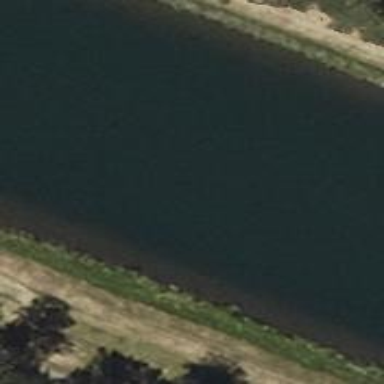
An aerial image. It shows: Canal.